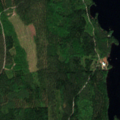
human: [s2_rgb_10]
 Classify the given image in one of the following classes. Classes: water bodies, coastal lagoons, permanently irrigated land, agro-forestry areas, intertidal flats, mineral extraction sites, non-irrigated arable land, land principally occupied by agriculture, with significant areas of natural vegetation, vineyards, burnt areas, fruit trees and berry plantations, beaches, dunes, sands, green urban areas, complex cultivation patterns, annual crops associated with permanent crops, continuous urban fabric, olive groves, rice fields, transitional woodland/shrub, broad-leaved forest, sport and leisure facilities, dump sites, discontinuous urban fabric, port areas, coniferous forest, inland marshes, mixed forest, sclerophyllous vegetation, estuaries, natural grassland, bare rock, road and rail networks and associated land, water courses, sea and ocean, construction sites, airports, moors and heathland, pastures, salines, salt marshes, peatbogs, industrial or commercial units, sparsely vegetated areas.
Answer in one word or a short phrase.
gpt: coniferous forest, mixed forest, water bodies